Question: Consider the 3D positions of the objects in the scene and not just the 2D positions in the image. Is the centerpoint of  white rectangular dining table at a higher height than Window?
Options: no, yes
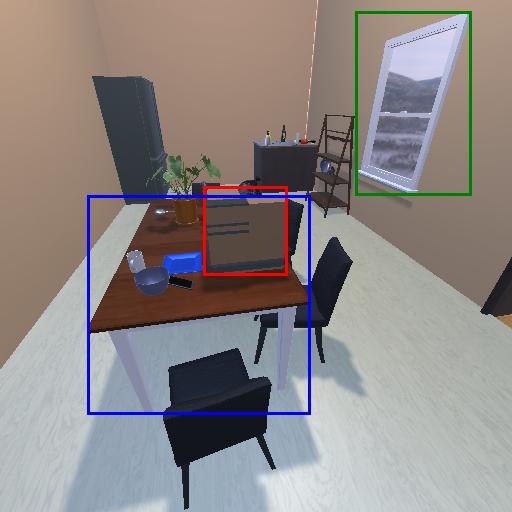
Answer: no